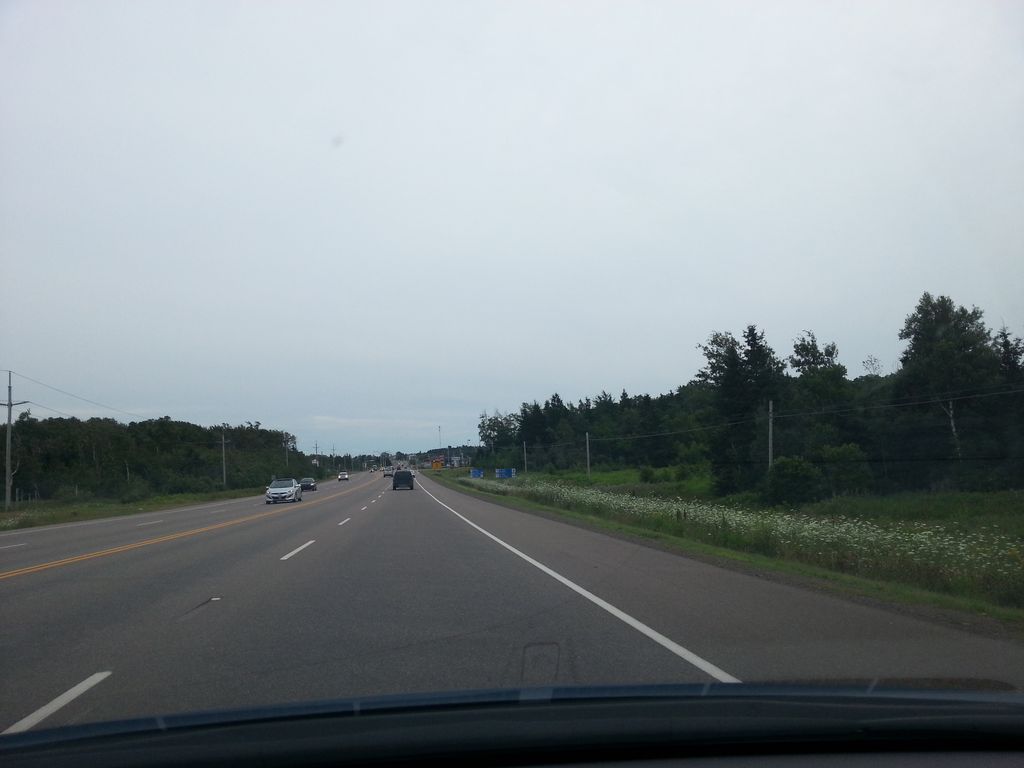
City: charlottetown